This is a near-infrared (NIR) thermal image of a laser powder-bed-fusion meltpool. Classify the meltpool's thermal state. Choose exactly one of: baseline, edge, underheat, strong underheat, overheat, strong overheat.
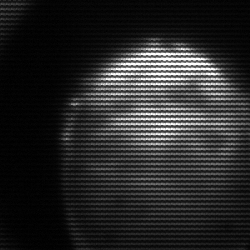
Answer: edge